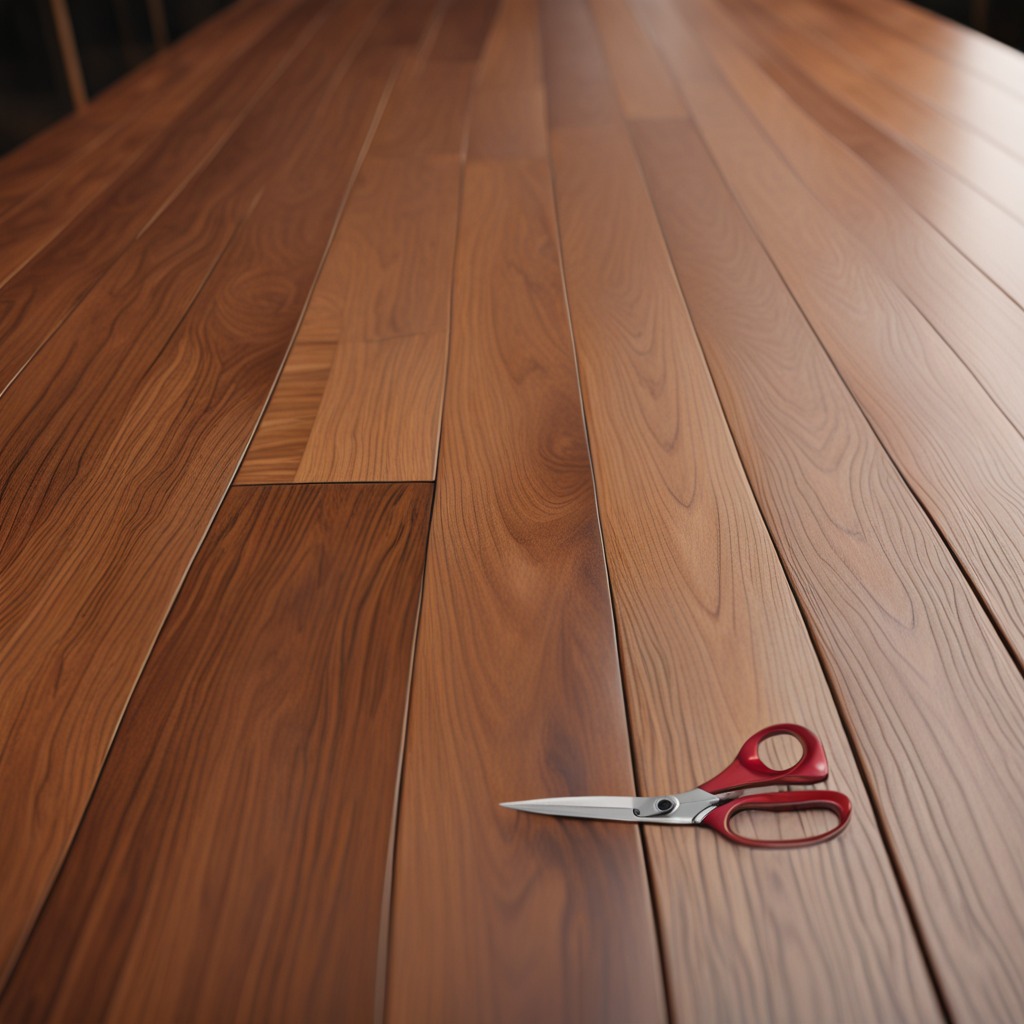
A scissor lying on the wooden table in a carpentry studio rich wood textures side lighting